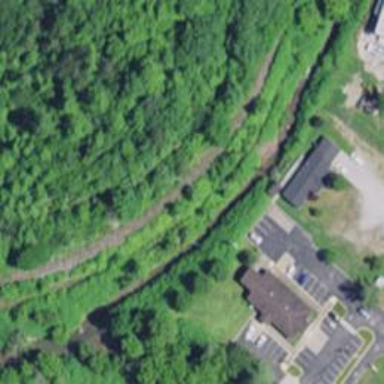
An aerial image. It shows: Railway track.